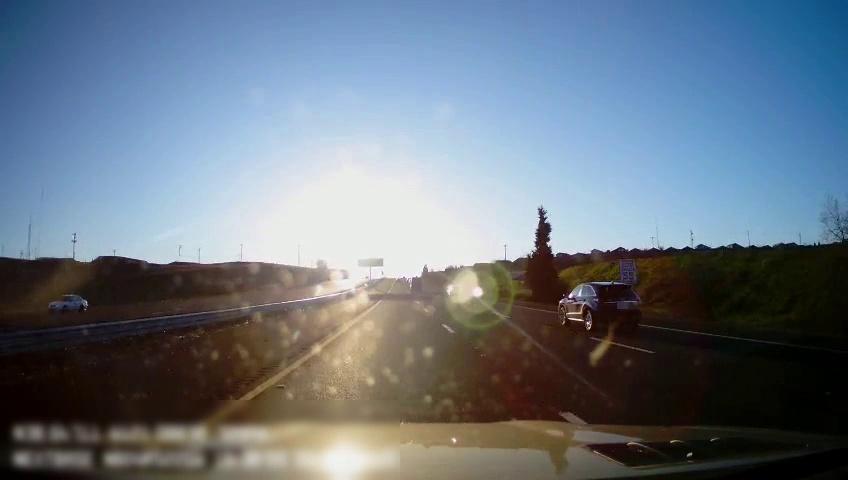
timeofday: Day
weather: Sunny
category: Drivable Space
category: Drivable Space
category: Vehicles | Car
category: Vehicles | Car
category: Vehicles | Truck
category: Vehicles | Car
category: Lanes | Current Lane
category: Lanes | Current Lane
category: Lanes | Alternate Lane
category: Lanes | Alternate Lane
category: Traffic | Signs